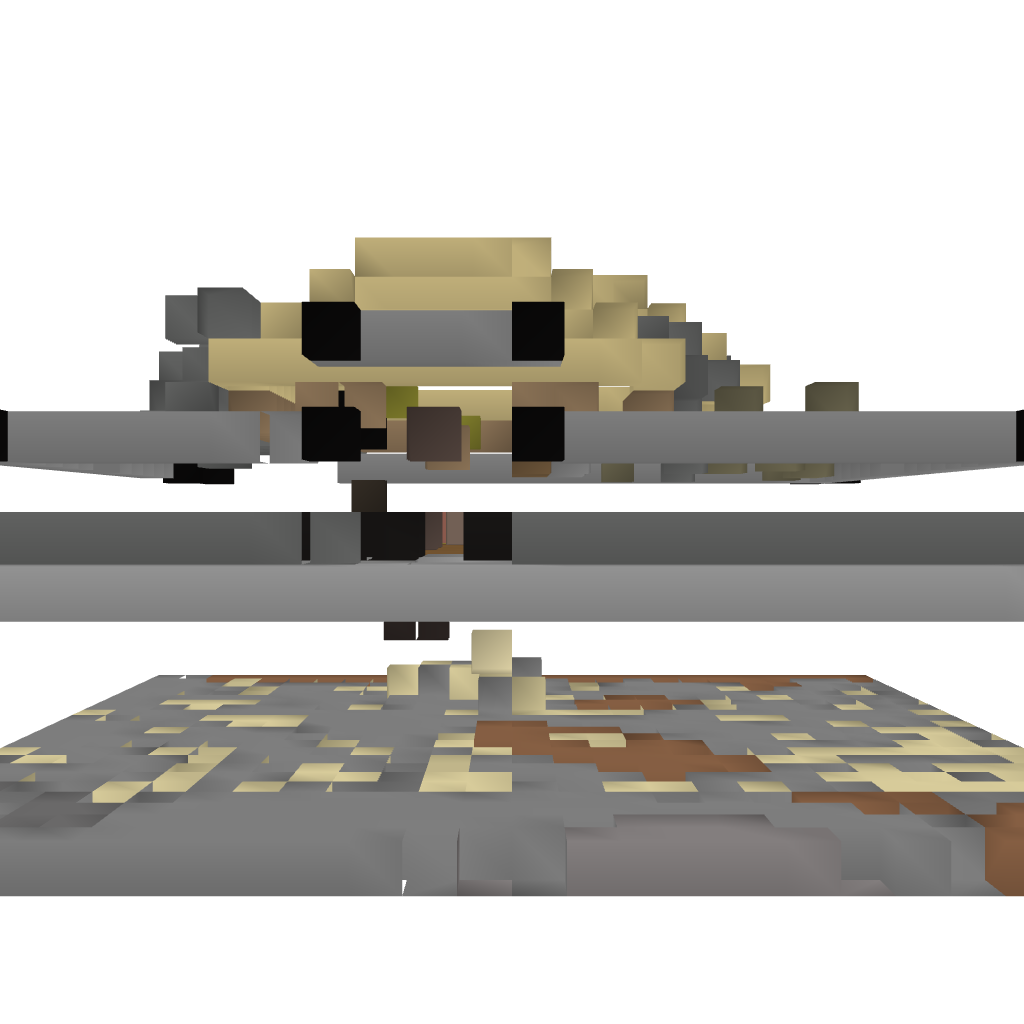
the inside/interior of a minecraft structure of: Cosy House With A Garden